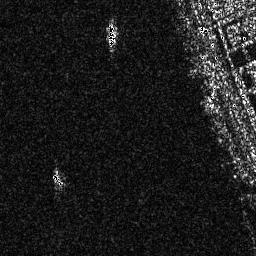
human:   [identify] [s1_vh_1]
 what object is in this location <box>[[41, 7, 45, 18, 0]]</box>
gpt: <ref>1 small ship at the top</ref>

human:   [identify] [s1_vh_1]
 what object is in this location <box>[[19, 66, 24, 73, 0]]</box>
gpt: <ref>1 small ship at the left</ref>